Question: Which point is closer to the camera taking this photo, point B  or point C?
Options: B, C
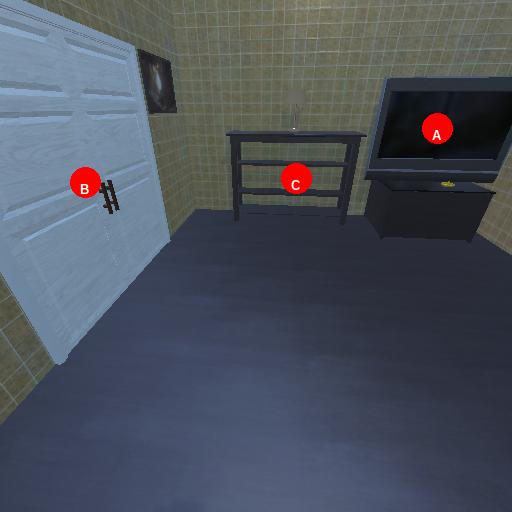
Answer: B